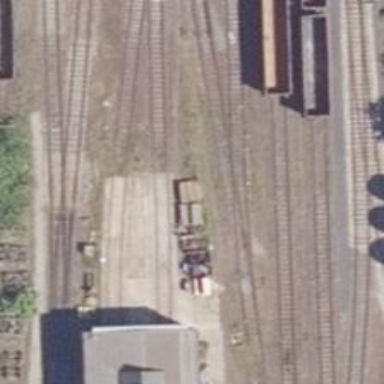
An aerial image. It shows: Railway switch.